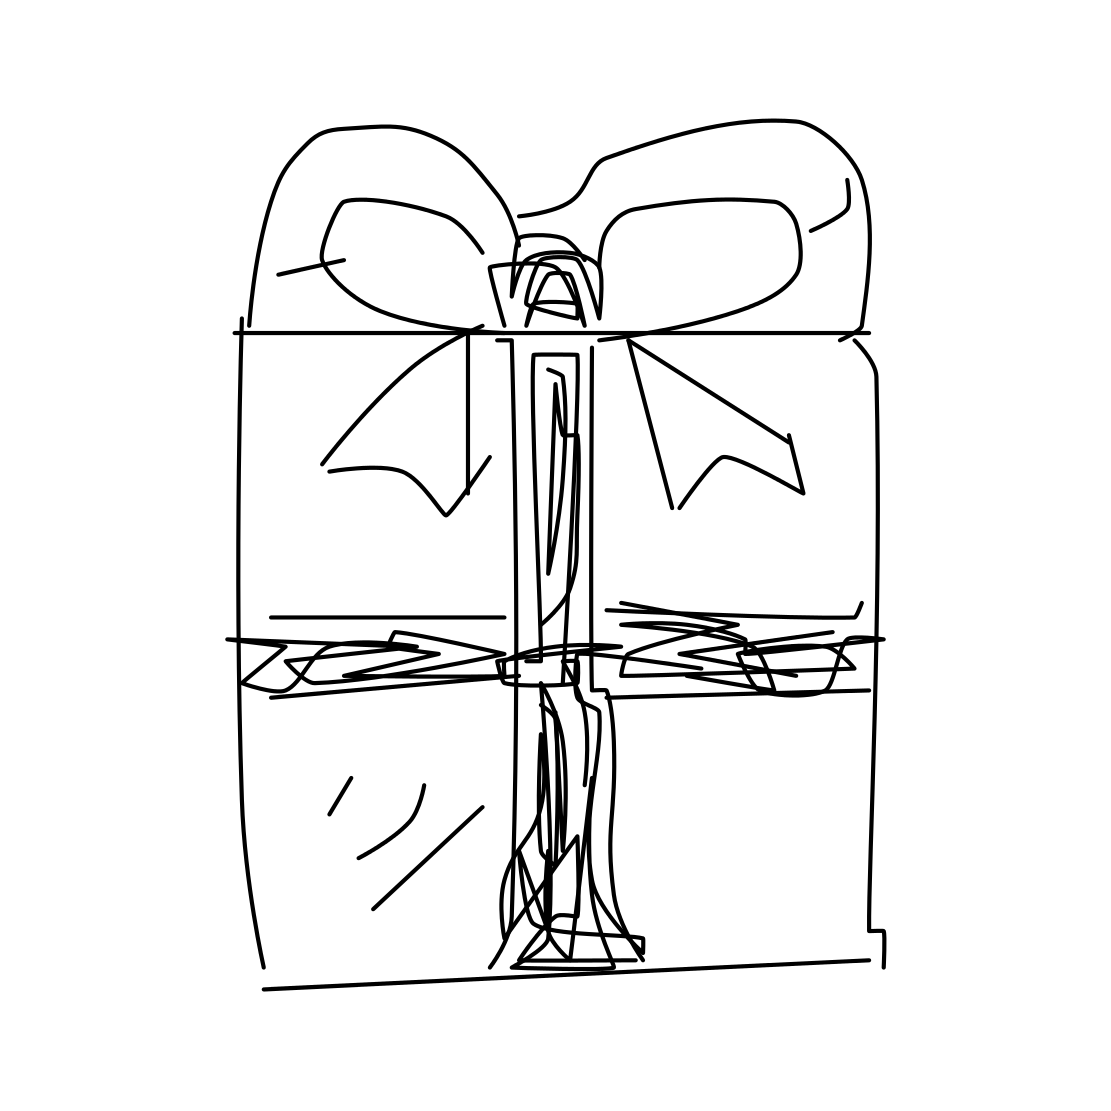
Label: present